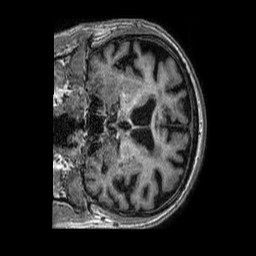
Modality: T1w
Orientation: coronal
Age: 80
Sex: male
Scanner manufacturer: philips
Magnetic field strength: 3 T
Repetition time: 0.006586 s
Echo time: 0.002949 s